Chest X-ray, PA view. Patient: 34 years old, sex M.
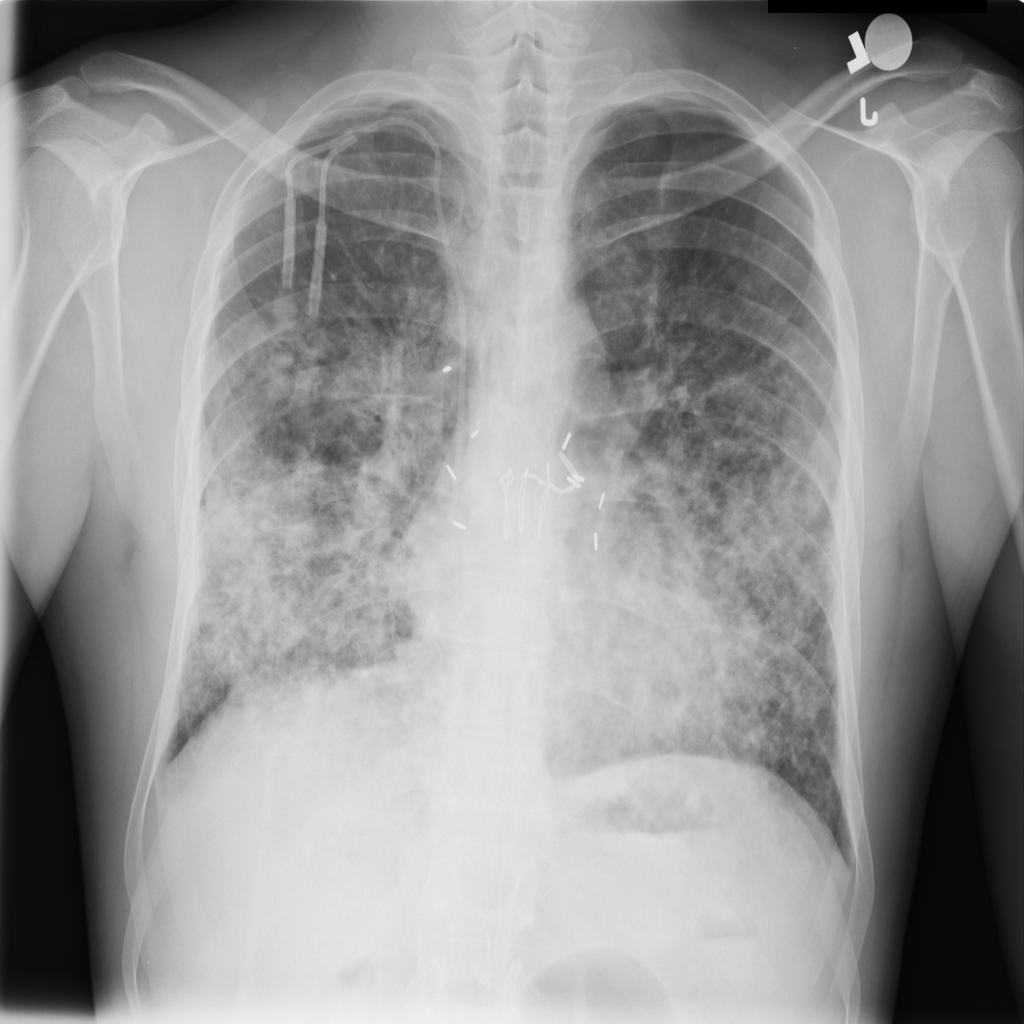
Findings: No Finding